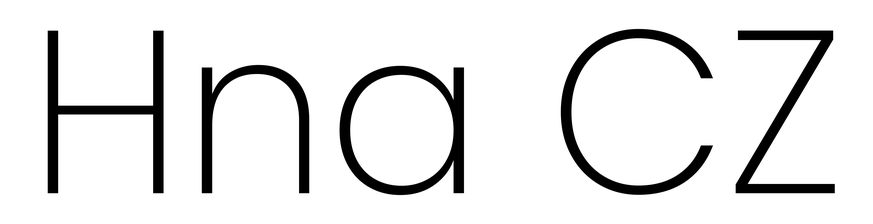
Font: Poppins-ExtraLight